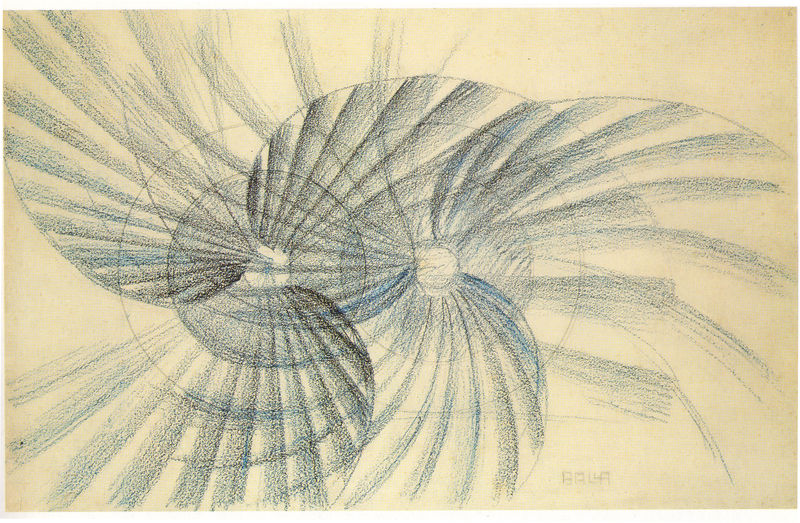
Titel: Studio di ruote in movimento
Künstler: Giacomo Balla
Institution: Privatbesitz
Schlagwörter: blau, feder, flügel, bewegung, braun, pastell, schwarz, skizze, weiss, zeichnung, federn, sehen, signatur, wind, windrad, windräder, blatt, kreis, rund, räder, windmühlen, papier, abstrakt, modern, formen, grafik, graphik, linien, industrie, rad, wirbel, form, schraffur, kreise, bleistift, iris, zentrum, schnecke, schnecken, spiralen, spirale, buntstift, opart, focussierne